Here is the continuous-wavelet rendering of a rotor kit's vibration signal. Based on the visible evidence, which rotor condition applies: normal, misalignment, unbalance, looseness?
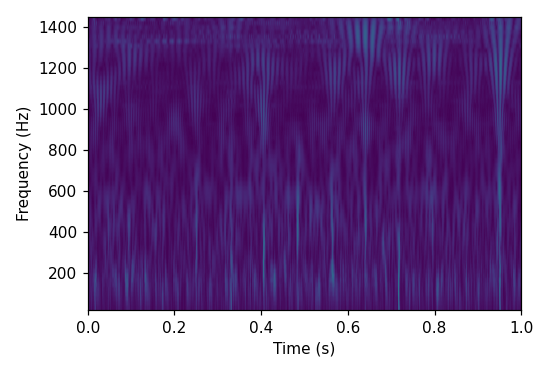
Answer: normal